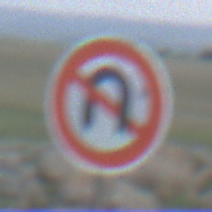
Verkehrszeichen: VerbotWenden
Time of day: SunriseSunset
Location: Outdoor (Nature)
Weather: PartlyCloudy
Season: NotSpecified
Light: Natural